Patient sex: F
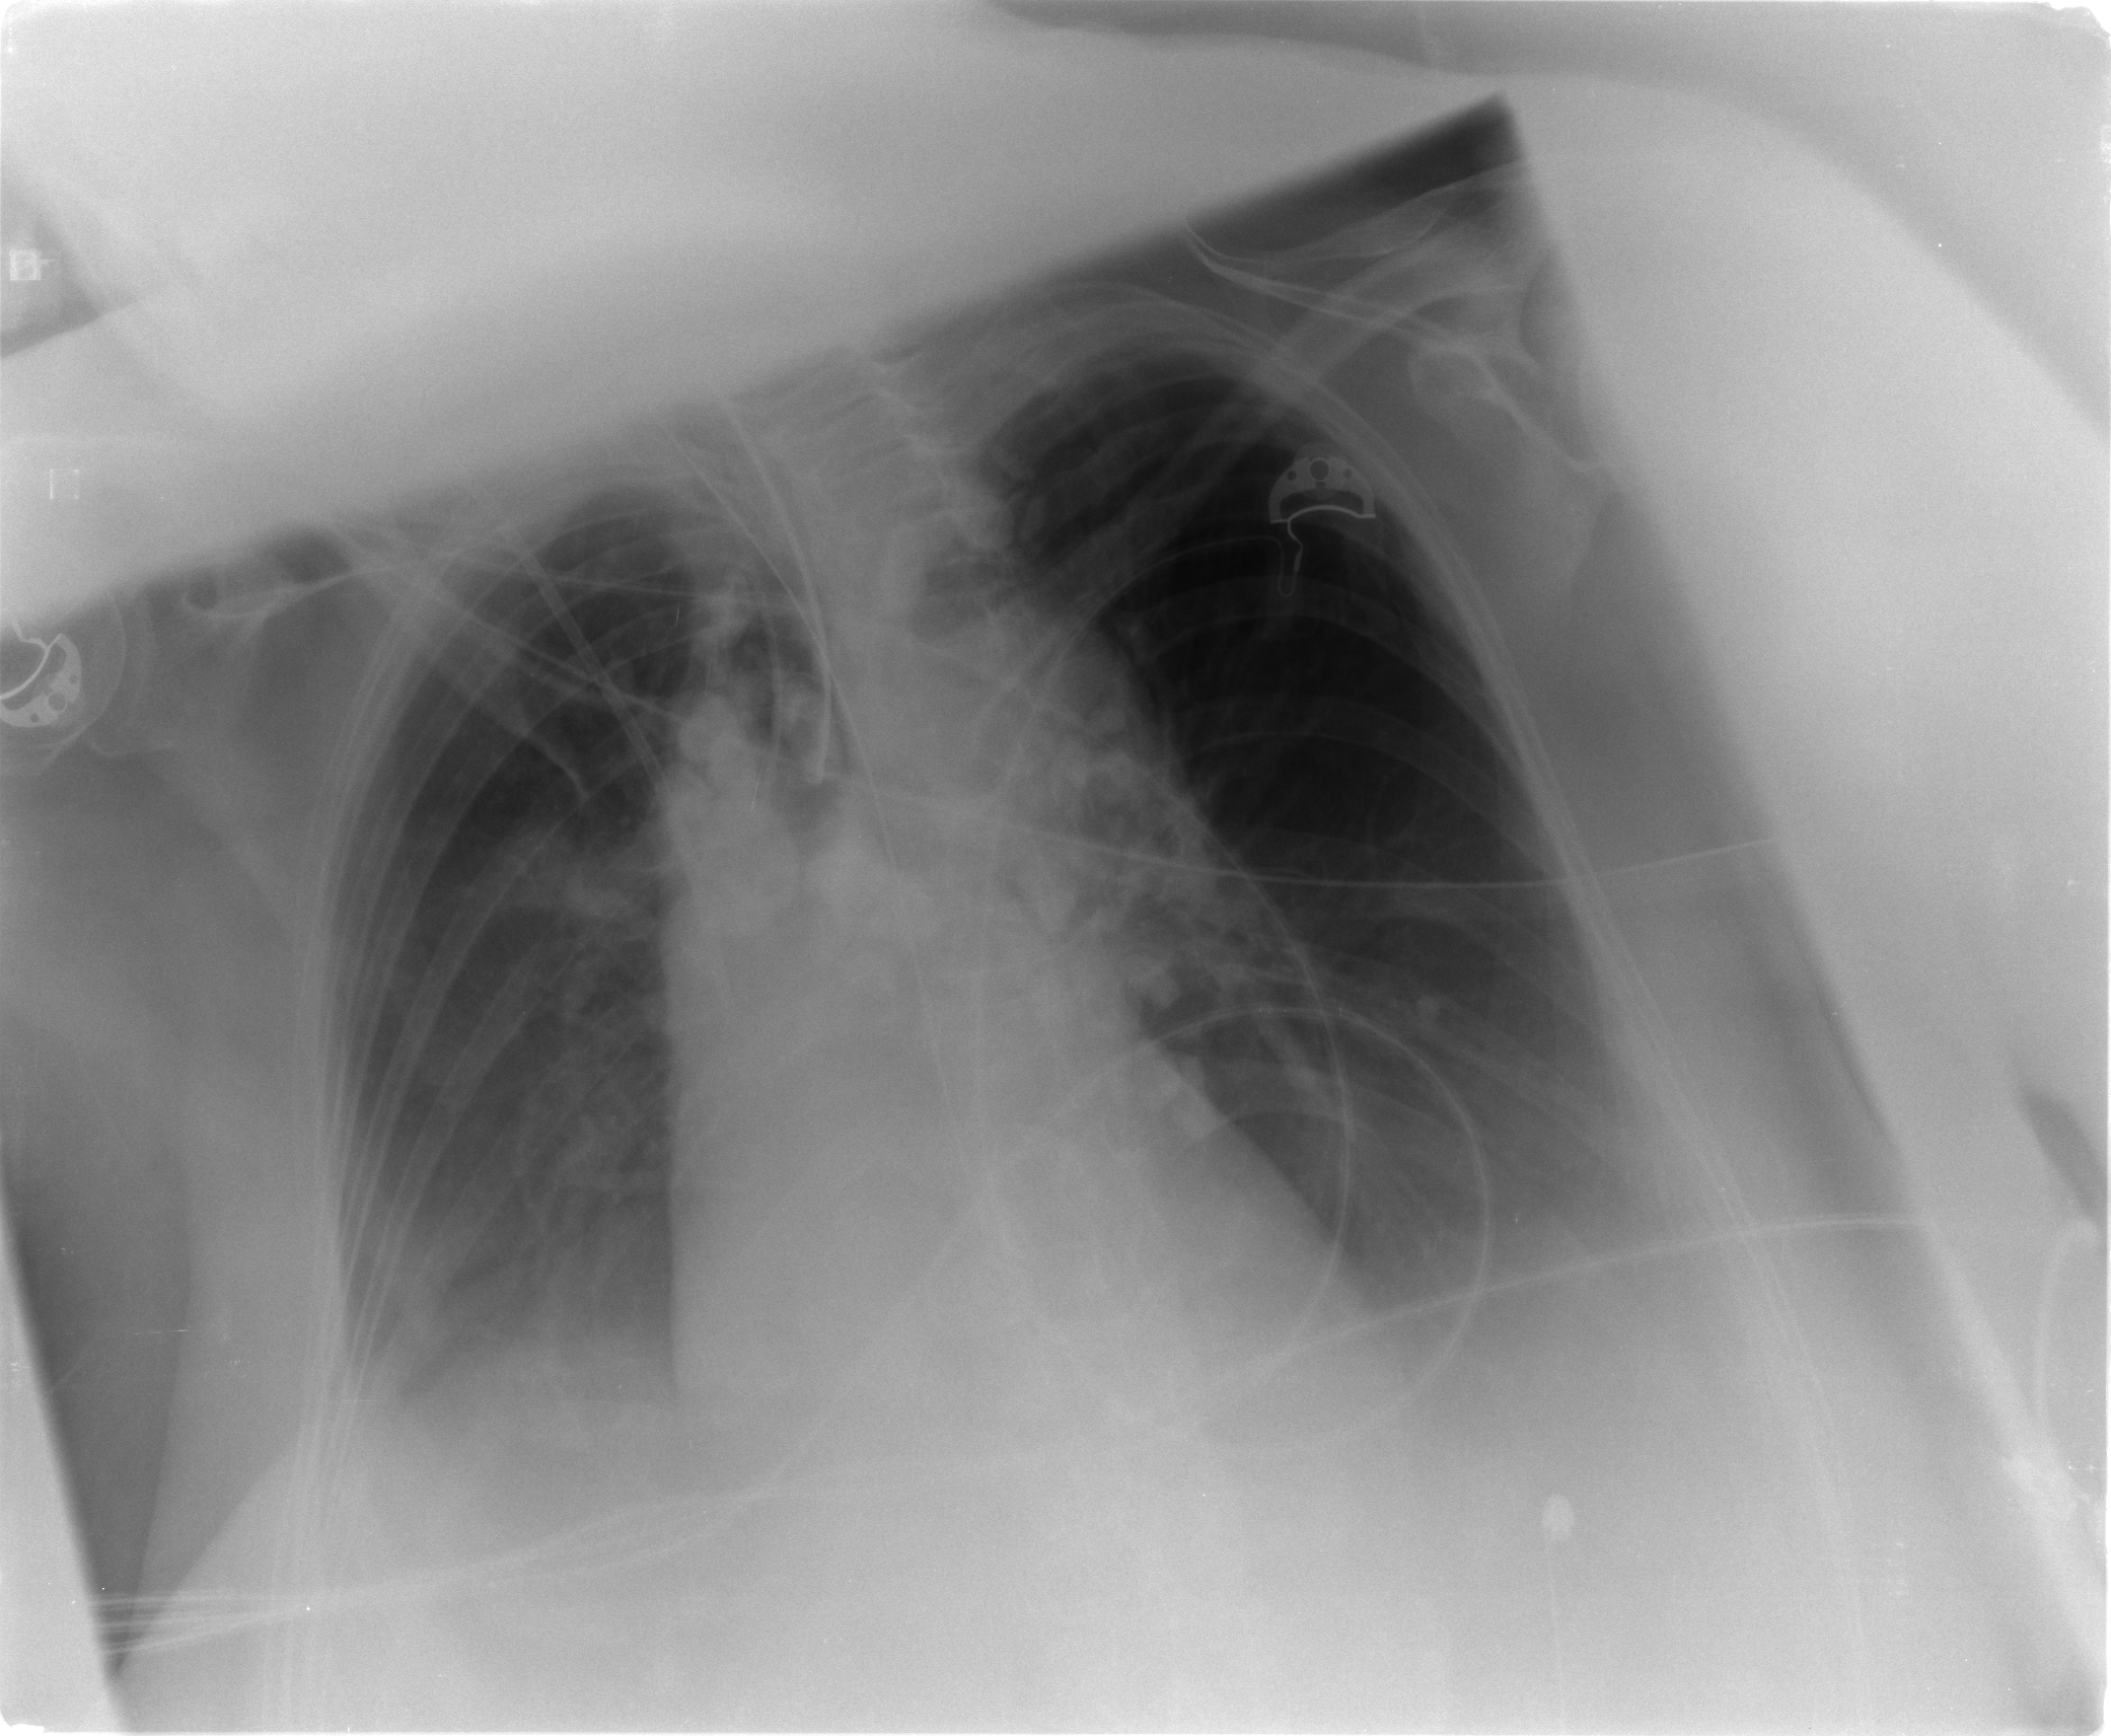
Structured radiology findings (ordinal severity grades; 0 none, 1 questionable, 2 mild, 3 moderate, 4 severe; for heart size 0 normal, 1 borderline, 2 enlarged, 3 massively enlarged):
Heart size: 0
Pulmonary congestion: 0
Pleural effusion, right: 2
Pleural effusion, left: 2
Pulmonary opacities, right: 0
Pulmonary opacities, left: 0
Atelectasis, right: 2
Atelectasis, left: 2